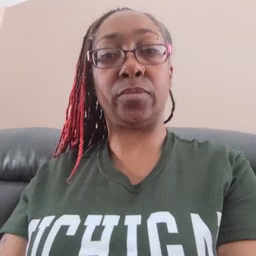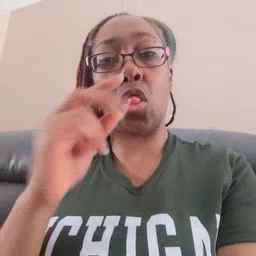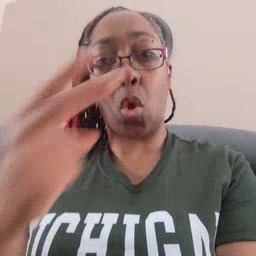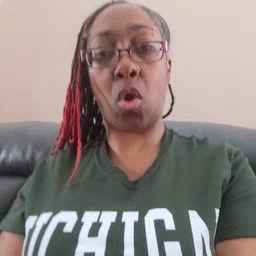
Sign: look